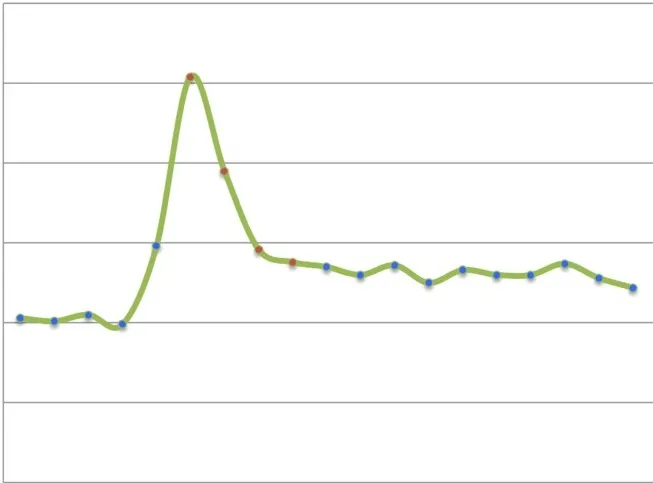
Levels of serum creatinine rose 2 weeks after the fifth infusion of nivolumab. Nivolumab therapy was discontinued and immediately prednisone treatment was initiated. Serum creatine levels diminished and nivolumab could be restarted.
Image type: chart (chart)